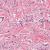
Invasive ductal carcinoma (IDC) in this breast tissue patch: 1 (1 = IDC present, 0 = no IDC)